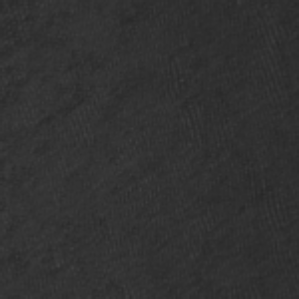
Label: frost